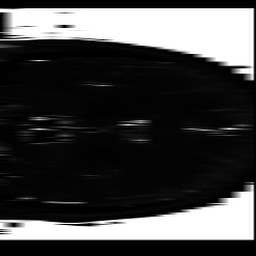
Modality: T2map
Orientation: coronal
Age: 34
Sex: male
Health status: ill